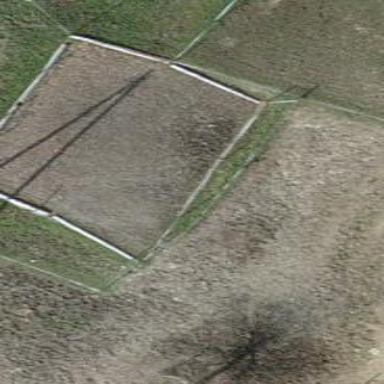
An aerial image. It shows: Fence surrounding equestrian pitch for leisure land activities.